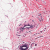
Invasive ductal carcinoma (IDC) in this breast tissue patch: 0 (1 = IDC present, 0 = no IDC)